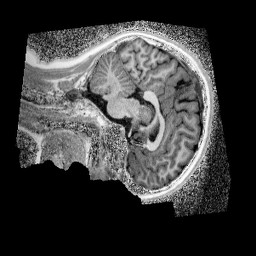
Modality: UNIT1_denoised
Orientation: sagittal
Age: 11
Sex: female
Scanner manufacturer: siemens
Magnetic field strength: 3 T
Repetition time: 4 s
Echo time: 0.00299 s